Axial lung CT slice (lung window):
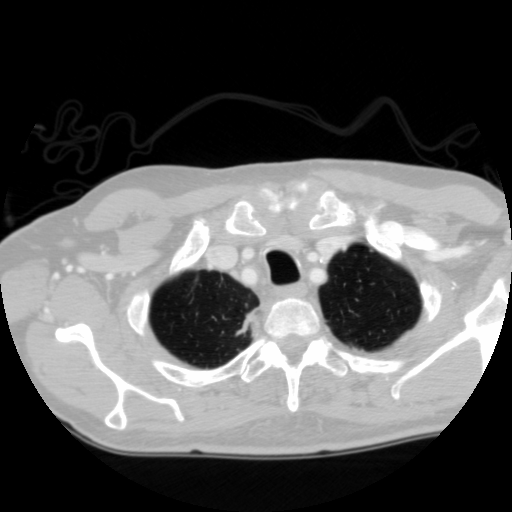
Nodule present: yes
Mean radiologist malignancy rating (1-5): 1